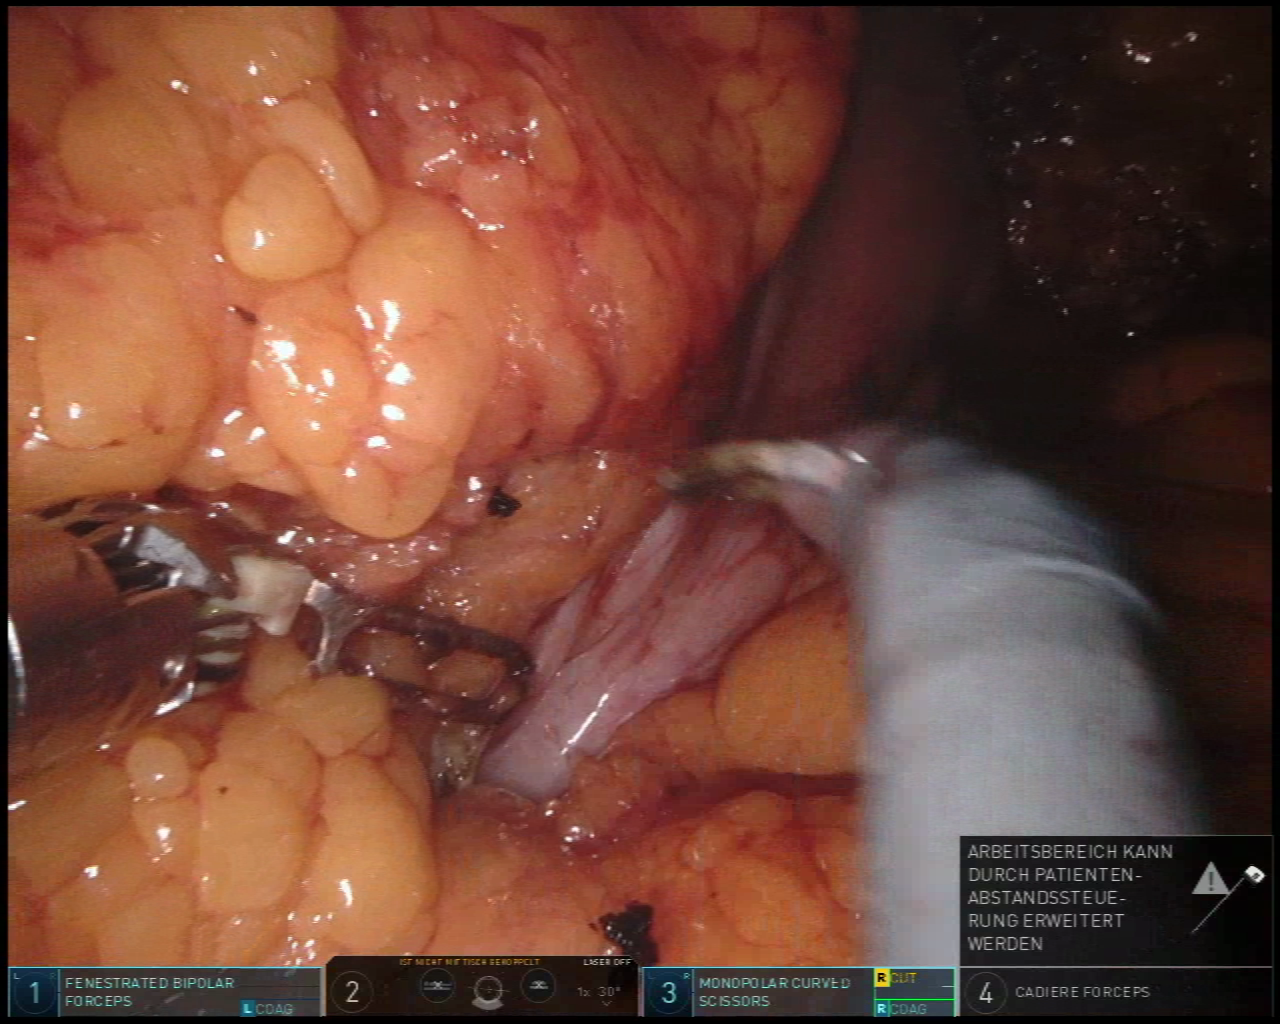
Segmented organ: stomach
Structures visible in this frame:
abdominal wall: no
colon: no
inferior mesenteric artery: no
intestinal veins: no
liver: no
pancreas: no
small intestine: no
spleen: no
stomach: yes
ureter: no
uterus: no
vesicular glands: no